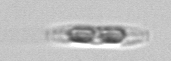
Label: pennate